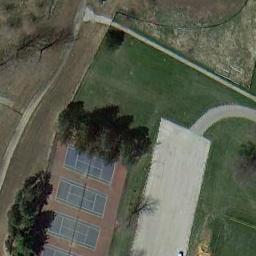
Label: tennis_court